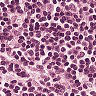
Metastatic tissue present: no